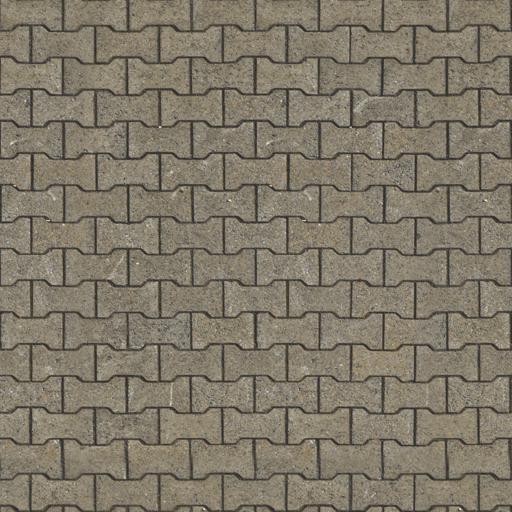
Tags: brown pavement paving stones